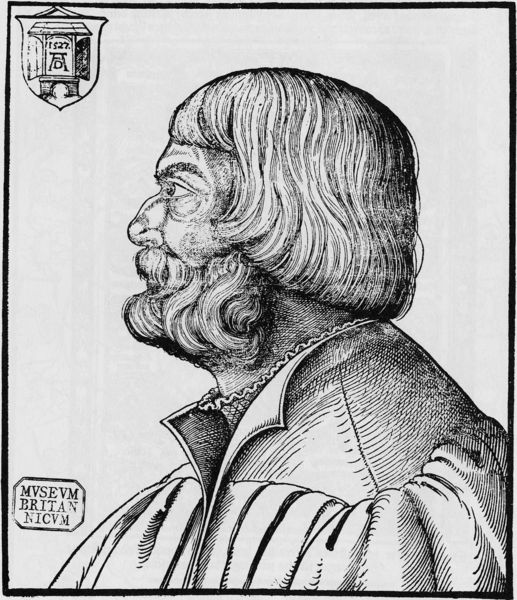
Titel: Selbstbildnis von Albrecht Dürer
Künstler: Albrecht Dürer
Institution: (Seriendruck)
Schlagwörter: gemälde, kopf, mann, schatten, umhang, weiß, frisur, grau, haar, licht, mund, nase, profil, schwarz, stirn, alt, bart, augen, falten, kragen, rahmen, vollbart, bild, bildnis, portrait, porträt, signatur, auge, haare, mantel, england, holzschnitt, seitlich, grafik, brauen, druck, schraffur, radierung, stich, hakennase, seite, schwarzweiß, stempel, manschette, wappen, mittelalter, museum, dürer, siegel, kupferstich, albrecht, albrecht dürer, humanist, kraause, signet, von links, pagenfrisur, topffrisur, britanicum, 1527, mann seite, britan, museum britanicum